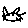
Label: cat